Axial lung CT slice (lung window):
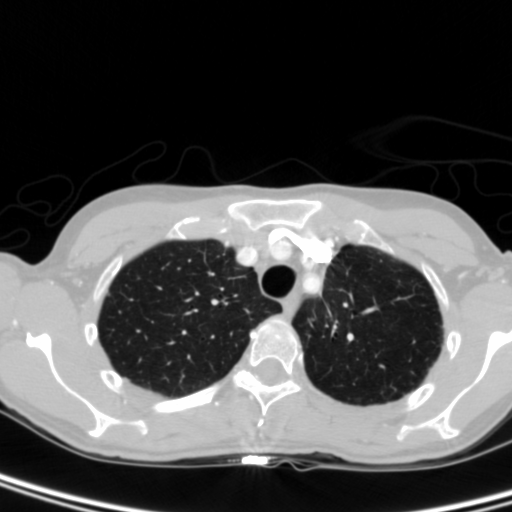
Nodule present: no